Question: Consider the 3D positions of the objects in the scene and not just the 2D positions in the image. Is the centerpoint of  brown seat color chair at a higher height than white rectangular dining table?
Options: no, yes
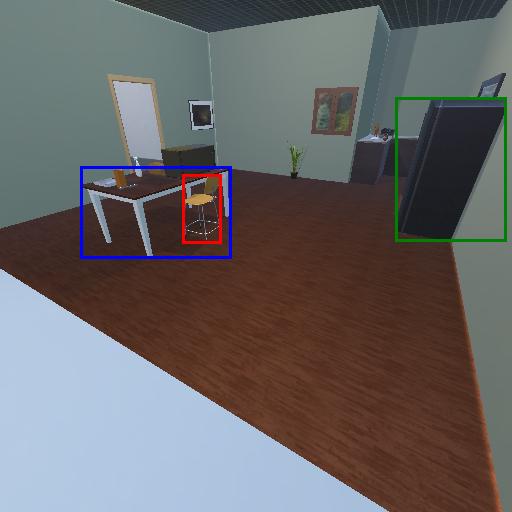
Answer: no